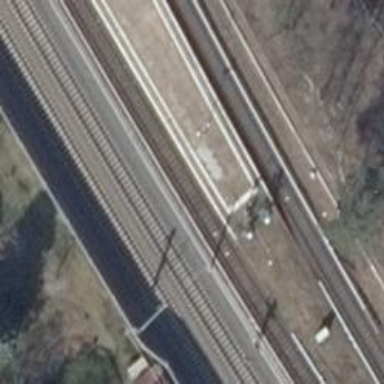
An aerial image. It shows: Railway signal.